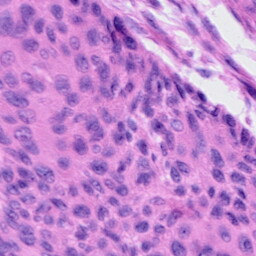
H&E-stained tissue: Cervix